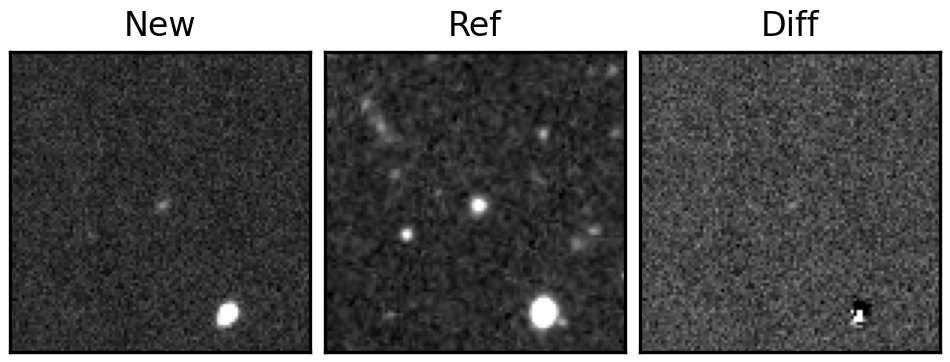
Label: real